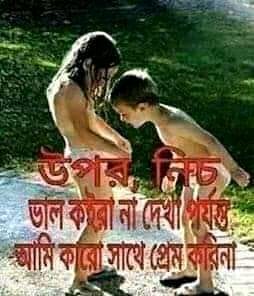
Caption: উপর, নিচ ভালো কইরা না দেখা পর্যন্ত আমি কারো সাথে প্রেম করিনা
Label: hate